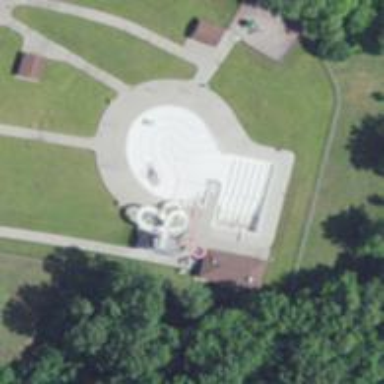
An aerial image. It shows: Water slide attraction.